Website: lowes
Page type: review-order
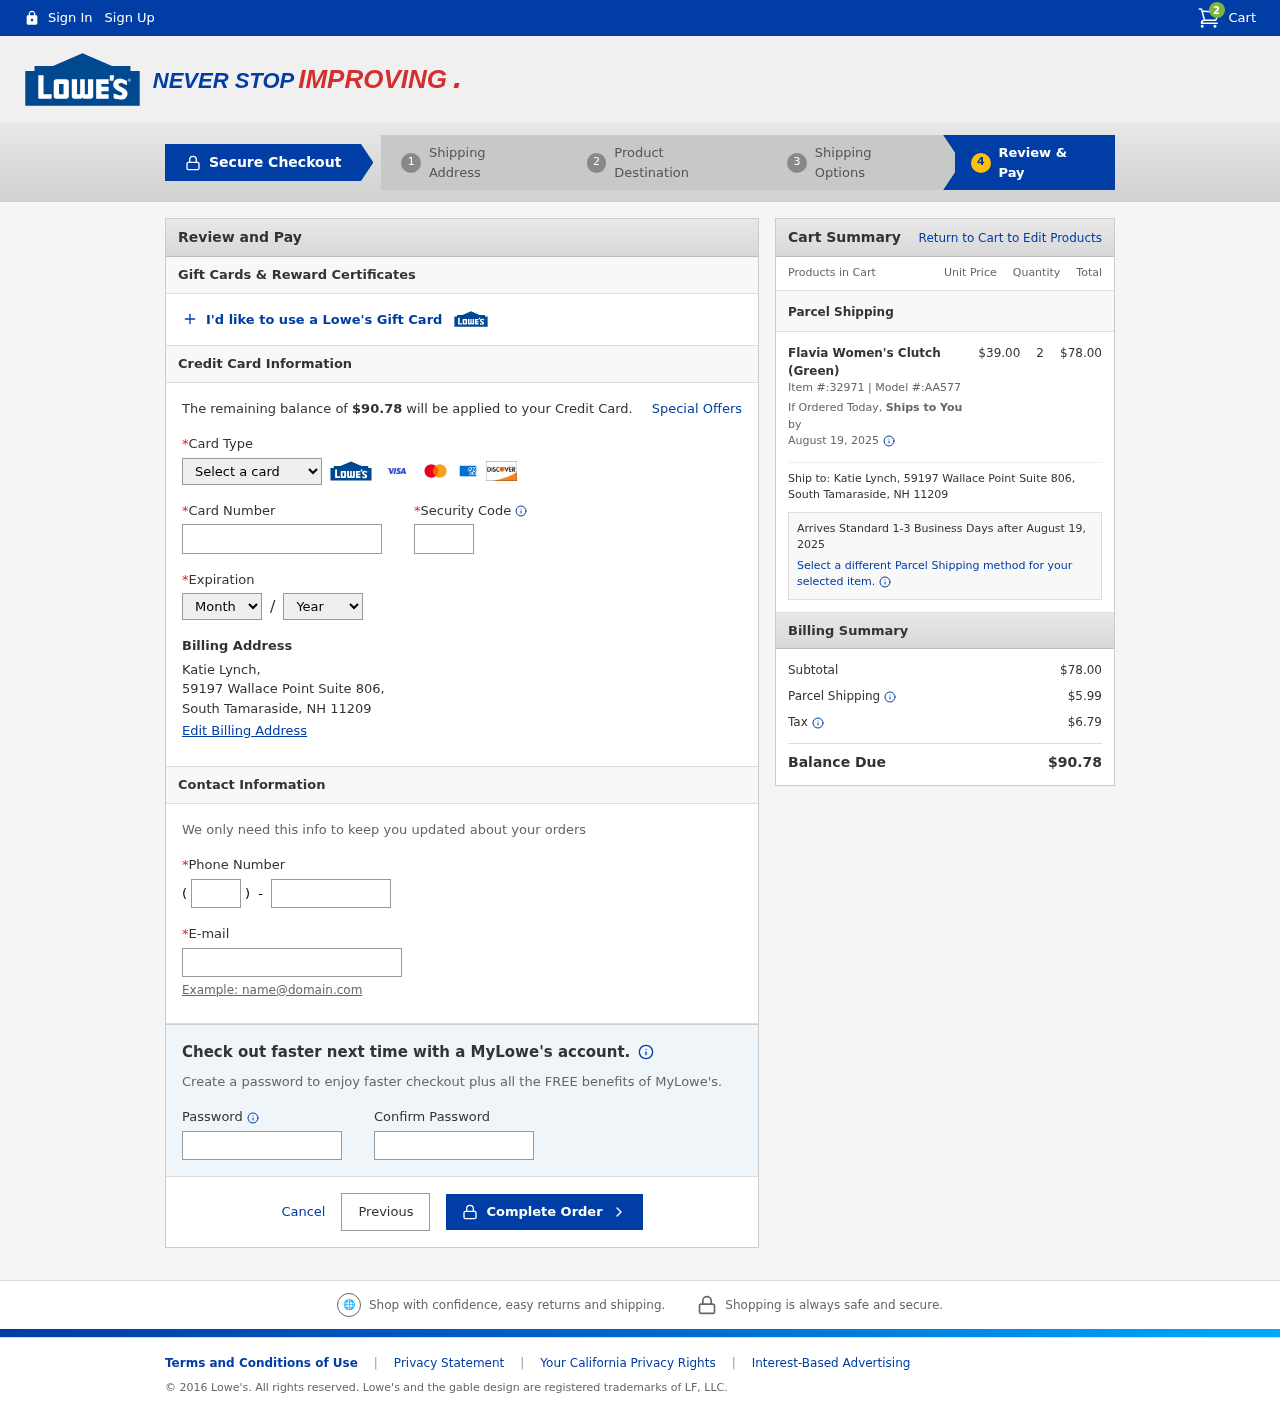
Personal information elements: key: PII_CARD_CVV
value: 210
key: PII_CARD_EXPIRY_MONTH
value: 03
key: PII_CARD_EXPIRY_YEAR
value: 30
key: PII_CARD_NUMBER
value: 6578 6814 7249 1055
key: PII_CARD_TYPE
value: Discover
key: PII_CITY
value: South Tamaraside
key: PII_EMAIL
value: katie.lynch@yahoo.com
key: PII_FULLNAME
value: Katie Lynch,
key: PII_PHONE
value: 9659218810
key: PII_PHONE_AREA
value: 965
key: PII_POSTCODE
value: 11209
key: PII_STATE_ABBR
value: NH
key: PII_STREET
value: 59197 Wallace Point Suite 806
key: PII_STREET
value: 59197 Wallace Point Suite 806,
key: PII_FULLNAME2
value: Katie Lynch
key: PII_POSTCODE_FULL
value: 11209
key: PII_CITY_STATE
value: South Tamaraside, NH
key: PII_CITY_STATE_ZIP
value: South Tamaraside, NH 11209
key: PII_POSTCODE_NUMERIC
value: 11209
Product elements: key: PRODUCT1_NAME
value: Flavia Women's Clutch (Green)
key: PRODUCT1_PRICE
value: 39
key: PRODUCT1_QUANTITY
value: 2
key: PRODUCT1_ITEM_NUMBER
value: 32971
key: PRODUCT1_MODEL_NUMBER
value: AA577
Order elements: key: ORDER_NUM_ITEMS
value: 2
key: ORDER_TOTAL
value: $90.78
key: ORDER_SHIPPING_DATE
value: August 19, 2025
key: ORDER_SUBTOTAL
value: $78.00
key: ORDER_SHIPPING_DATE2
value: August 19, 2025
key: ORDER_SUBTOTAL2
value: $78.00
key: ORDER_SHIPPING_COST
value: $5.99
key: ORDER_TAX
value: $6.79